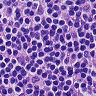
Metastatic tissue present: no